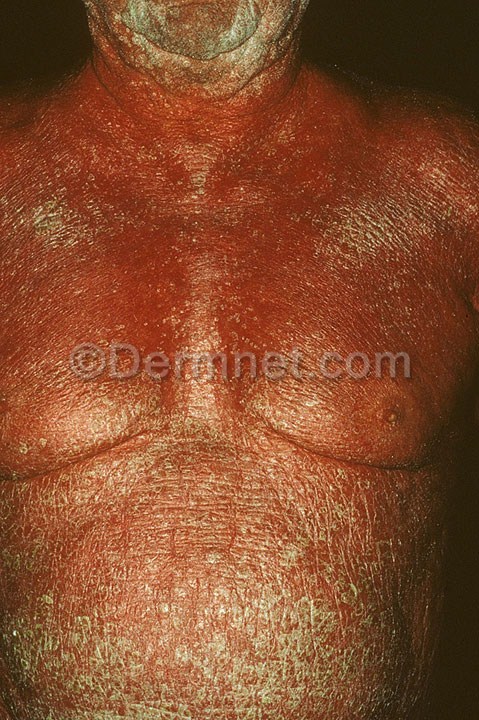
Disease: Psoriasis pictures Lichen Planus and related diseases